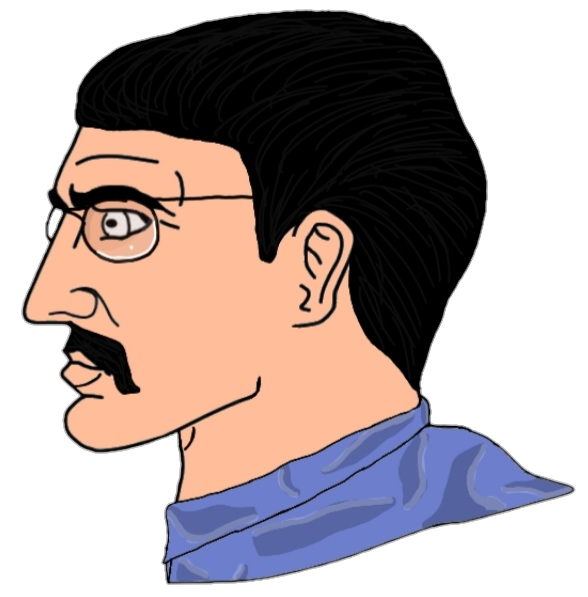
Label: 4_Yes_Chad